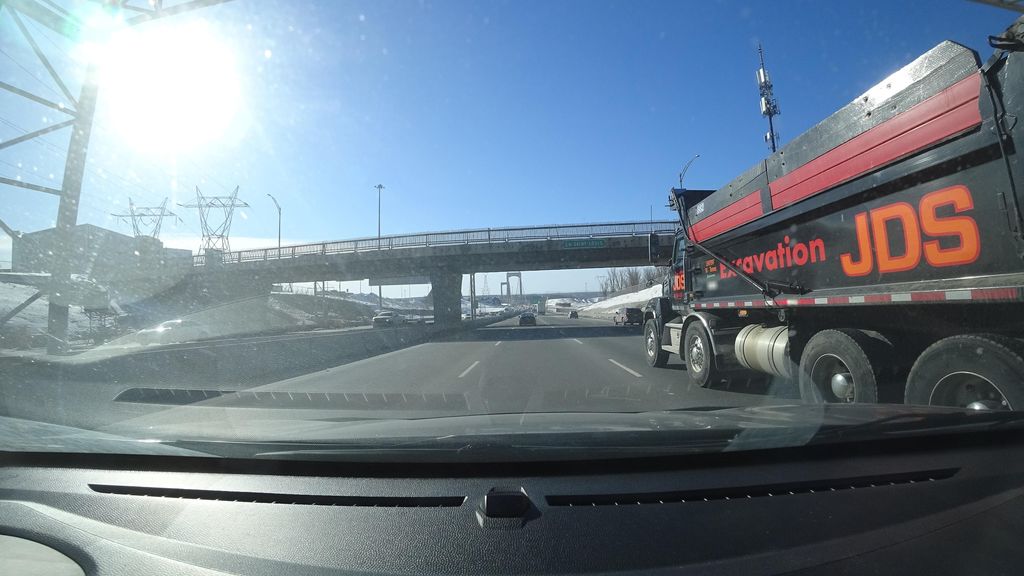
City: quebec_city